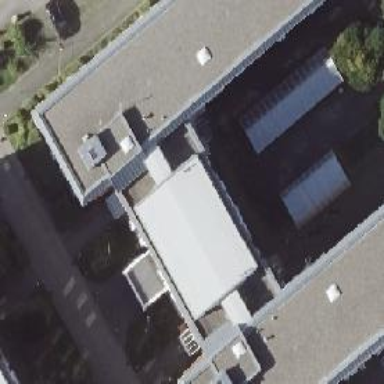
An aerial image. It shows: Government office.